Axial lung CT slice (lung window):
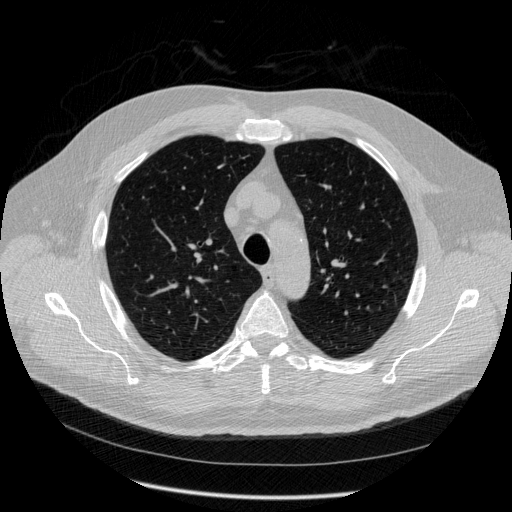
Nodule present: no